Question: I added "Configure Form Components".
and then I added "Installation directory chooser".
I want to change initial directory when I click button "search" in Initialization script.
It is default of "My document".

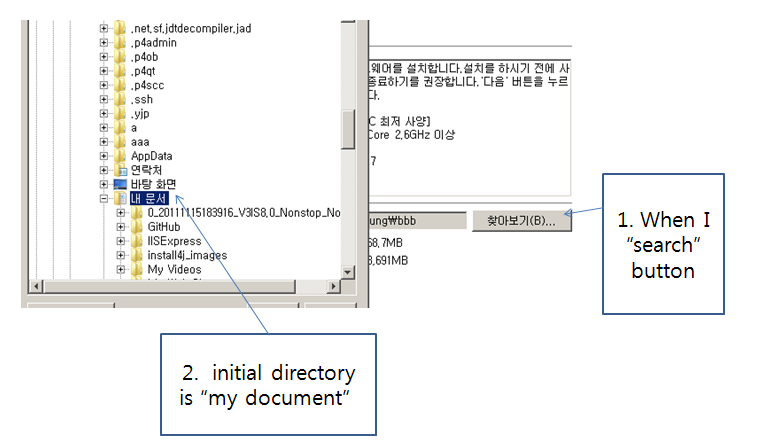
Answer: The initial installation directory can be set with
'''
context.setInstallationDirectory(...)
'''
before the screen is shown, for example in a "Run script" action in the "Startup" node of the installer. The directory chooser of the "Installation directory chooser" form component shows the parent directory of the current installation directory first.